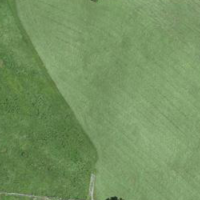
EUNIS habitat code: 24
Species observed at this site:
Trifolium repens
Filipendula ulmaria